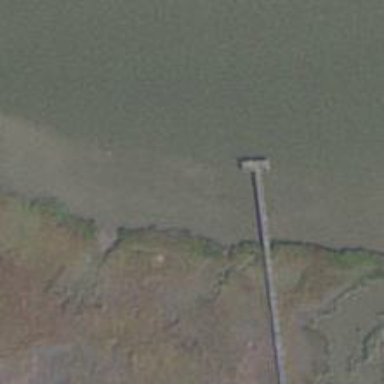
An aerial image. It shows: Man-made pier.